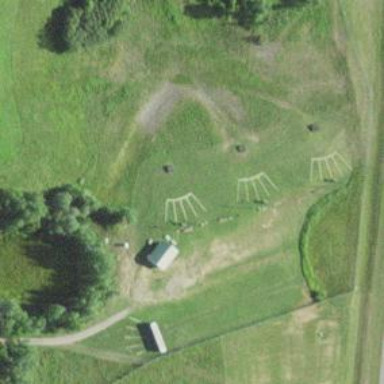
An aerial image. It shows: Sports center dedicated to shooting sports.